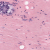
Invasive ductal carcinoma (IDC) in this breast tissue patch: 0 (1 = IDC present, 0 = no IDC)